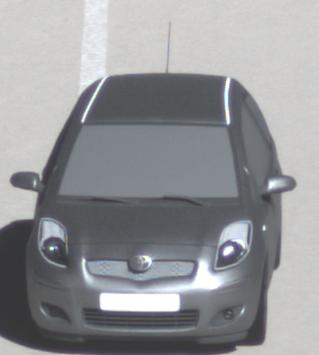
Make: Toyota
Model: Yaris 1.0
Detailed model: Yaris (XP13)
Model produced from: 2011/10
Model produced until: 2014/08
Doors: 3
Color: gray
Road condition: dry road
Daytime: midday
Contrast: high contrast